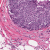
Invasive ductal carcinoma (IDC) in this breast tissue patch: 0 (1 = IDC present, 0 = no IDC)